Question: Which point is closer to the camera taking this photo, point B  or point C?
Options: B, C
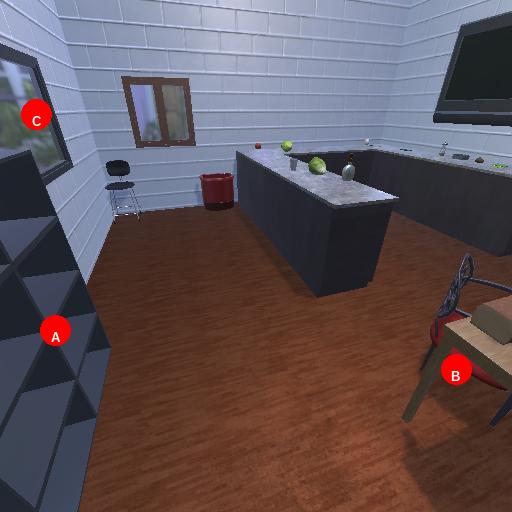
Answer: B